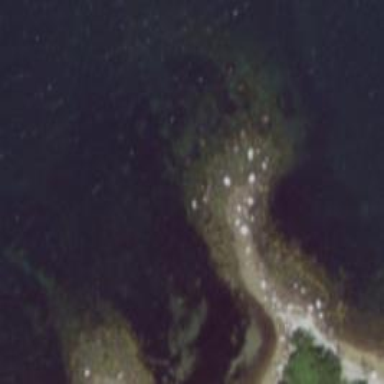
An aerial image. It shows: Natural rock reef.